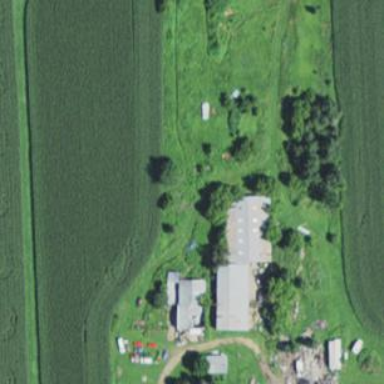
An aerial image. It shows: Farmyard area.